二年级 · 组合数学

$\square \times \square=\square$ (个)
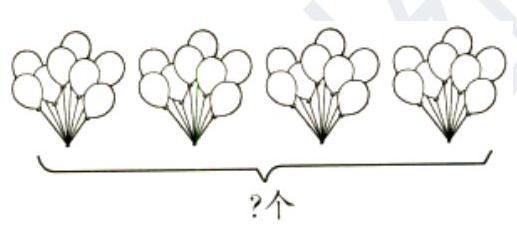
答案: $\times 8=32$ （个）